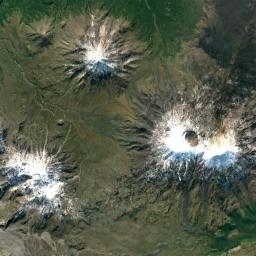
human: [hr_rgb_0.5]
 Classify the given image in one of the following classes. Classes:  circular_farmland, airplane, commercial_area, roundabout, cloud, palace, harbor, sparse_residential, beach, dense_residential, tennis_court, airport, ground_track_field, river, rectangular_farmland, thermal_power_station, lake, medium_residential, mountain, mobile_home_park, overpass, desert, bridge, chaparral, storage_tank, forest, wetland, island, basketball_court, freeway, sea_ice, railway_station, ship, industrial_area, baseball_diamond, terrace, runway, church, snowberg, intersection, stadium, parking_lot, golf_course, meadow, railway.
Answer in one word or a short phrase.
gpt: snowberg